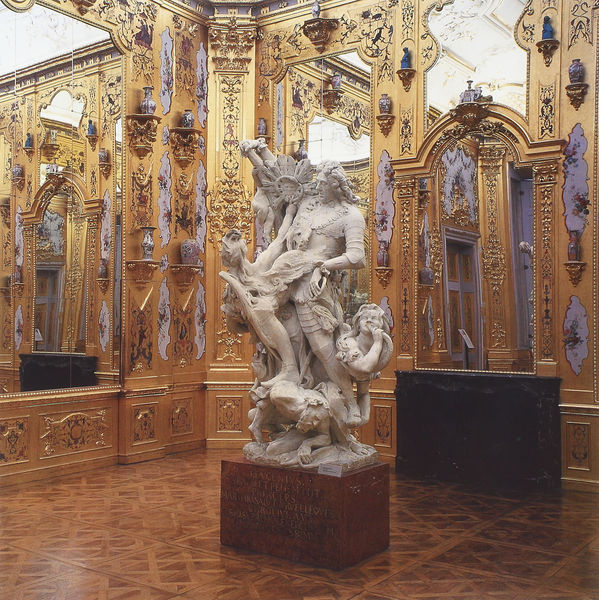
Titel: Apotheose des Prinzen Eugen
Künstler: Balthasar Permoser
Institution: Wien, Österreichische Galerie
Schlagwörter: blau, kopf, weiß, holz, marmor, raum, zimmer, blüten, ornament, arm, sockel, stein, spiegel, spiegelung, boden, figur, gold, kamin, engel, skulptur, statue, schrift, parkett, saal, figuren, white, dekoration, room, holzboden, inschrift, ornamente, mirror, mirrors, vasen, geld, krüge, angel, gods, man, water, museum, photo, sculpture, children, cherubs, marble, human, art, gallery, tafeln, skultur, war, warrior, bible, bodies, hallway, gld, david, heroic, arts, heoric, angelic, display, podium, famcy, marbe